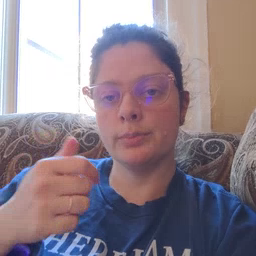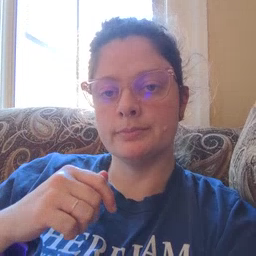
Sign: yucky